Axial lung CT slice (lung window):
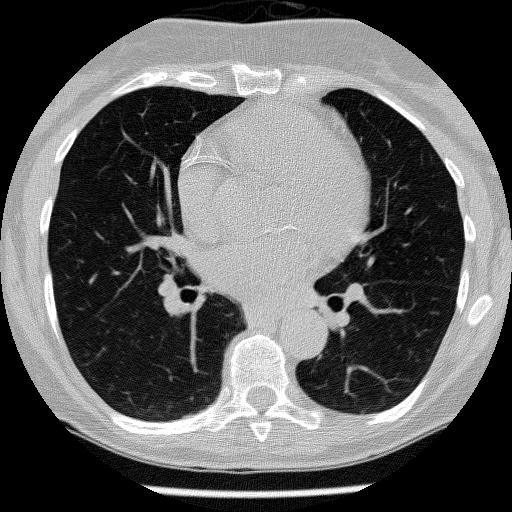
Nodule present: no